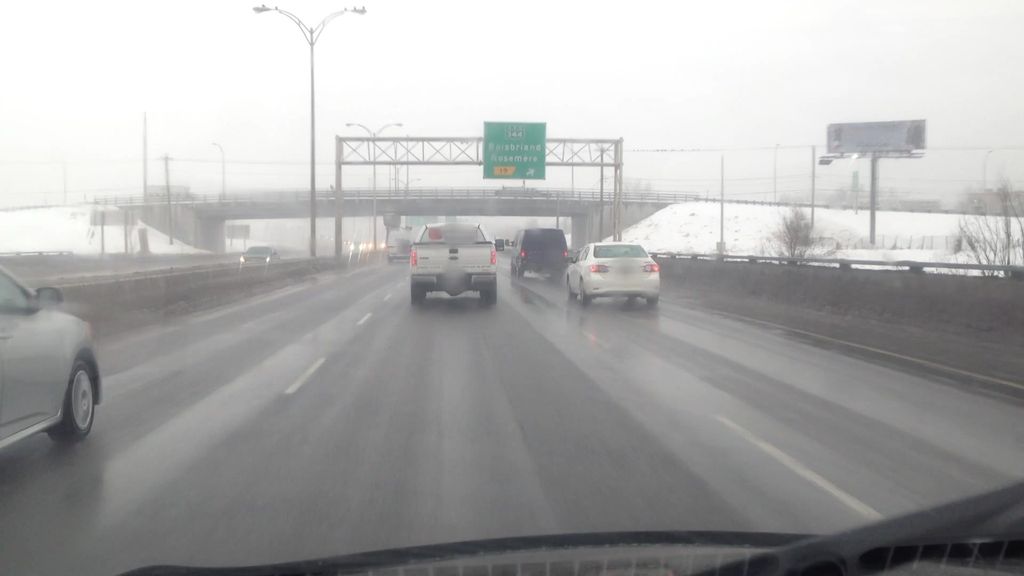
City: montreal